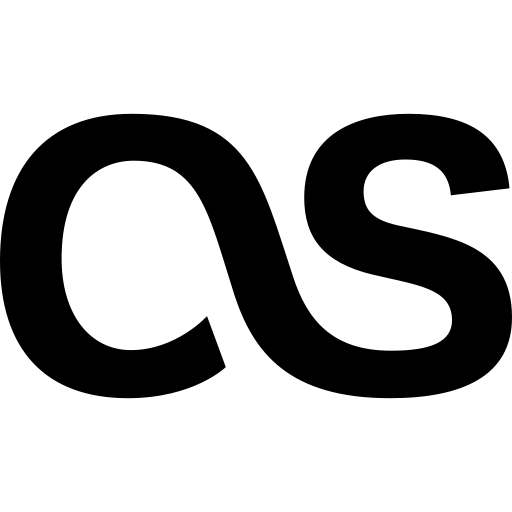
Tags: icon, FontAwesome, fa-icon, brand, lastfm